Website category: book
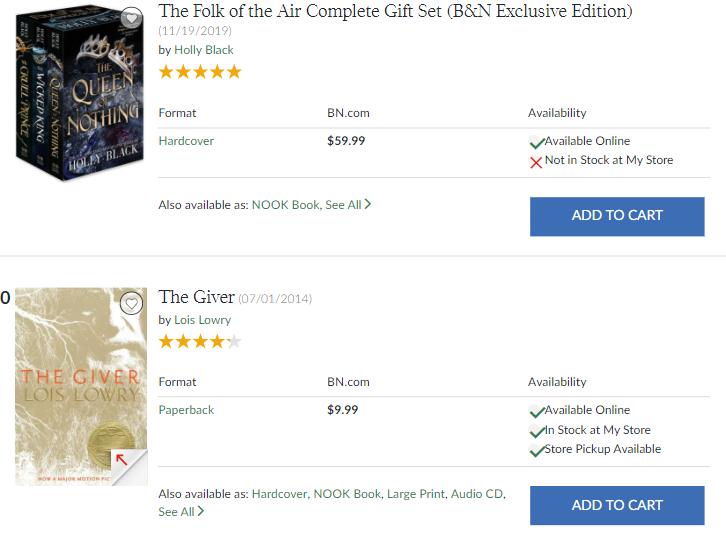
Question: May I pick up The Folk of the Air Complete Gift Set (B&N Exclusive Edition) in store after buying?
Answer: no

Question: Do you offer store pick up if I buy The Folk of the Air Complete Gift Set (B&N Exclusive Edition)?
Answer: no

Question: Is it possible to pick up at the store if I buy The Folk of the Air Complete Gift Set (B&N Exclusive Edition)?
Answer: no

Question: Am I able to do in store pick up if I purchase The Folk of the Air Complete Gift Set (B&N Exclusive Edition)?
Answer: no

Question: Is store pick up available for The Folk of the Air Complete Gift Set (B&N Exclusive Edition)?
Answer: no

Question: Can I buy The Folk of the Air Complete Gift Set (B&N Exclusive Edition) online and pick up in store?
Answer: no

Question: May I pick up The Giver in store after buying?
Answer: yes

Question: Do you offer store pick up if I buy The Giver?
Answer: yes

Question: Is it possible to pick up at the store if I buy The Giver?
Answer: yes

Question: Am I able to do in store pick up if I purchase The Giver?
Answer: yes

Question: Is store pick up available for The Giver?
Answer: yes

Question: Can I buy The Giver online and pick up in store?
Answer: yes